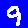
Digit: 9